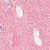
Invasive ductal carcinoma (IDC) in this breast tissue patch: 0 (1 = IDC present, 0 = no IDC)